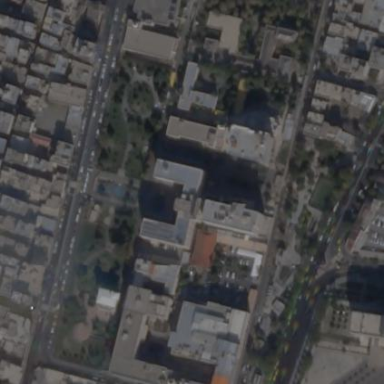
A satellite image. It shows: Government office building.